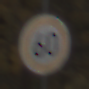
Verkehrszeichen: Geschwindigkeit60
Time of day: MorningAfternoon
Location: Outdoor (RoadRail)
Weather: PartlyCloudy
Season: NotSpecified
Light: Natural